Question: I am trying to implement a live/score system using cocos2d and box2d. my bodies are box2d bodies which collide as I want them to but the problem is that I have been trying to implement a score system where on each collision a life is removed or reduced from the lives left and after a certain number of collisions(say 3) the game is supposed to stop. On this occasion it doesn't but from the CCLOG I find out that it actually prints out the message I put in to display when the game manager is called but a weird thing is that it calls it forever(see the debugging window below)also it removes the object, "man" from the scene completely on starting the application.
I have a gameManager(singleton) class where in the .h file I have this declared
'''
@interface GameManager : NSObject {
int lives;
}
-(void)removeLives : (int)val;
'''
and in the gameManager.m file I have this method
'''
-(void)removeLives : (int)val
{
lives -=val;
CCLOG(@"YOU HAVE LOST A LIFE MAN");
}
'''
In my main gameLayer.mm file in the update method I have this code
'''
if(kStateColliding){
if (lives > 0) {
man.visible = TRUE;
} else if (lives <= 0) {
[man stopAllActions];
man.visible = FALSE;
[[GameManager sharedGameManager] removeLives:1];
}
}
'''
and the lives is initialised in gameManager init method thus
'''
-(id)init { // 8
self = [super init];
if (self != nil) {
// Game Manager initialized
CCLOG(@"Game Manager Singleton, init");
lives = 3;
}
'''
This is a screen shot of the debug console

Also note that I have a "Man" class which is Box2d class.
Am I doing the correct thing? Please can anyone help me out with how to go about implementing this system and where and how to make the appropriate calls.
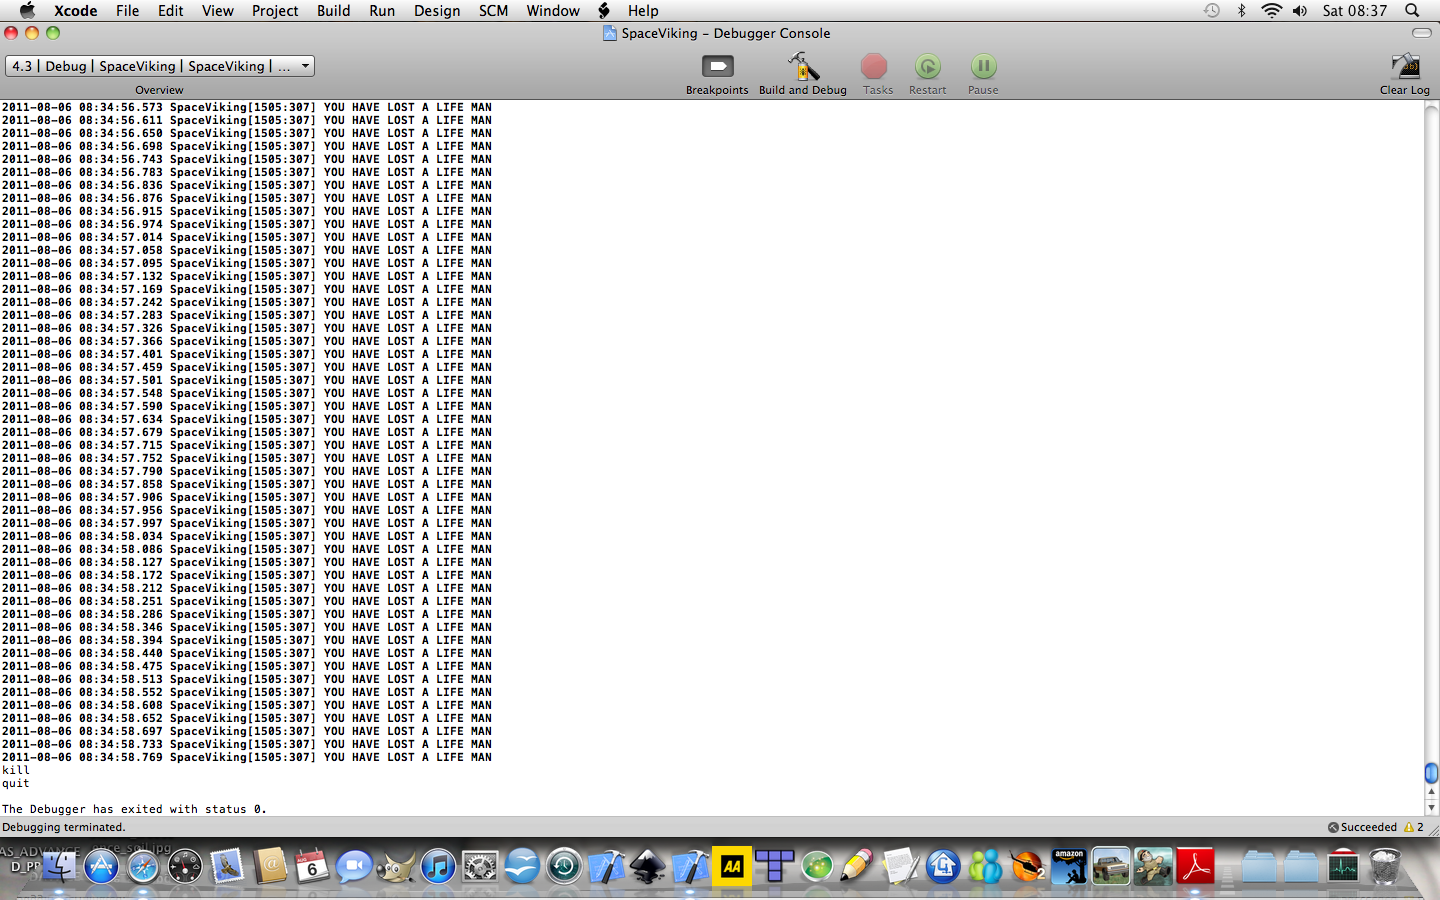
Answer: Your call to [[GameManager sharedGameManager] removeLives:1] is within the else if (lives <= 0) block. It should only be called when lives > 0.
You will want to do something after the man has no lives left to prevent the if (kStateColliding) block from being called. Also, you will probably want to reset the mans position away from the object it is colliding with to prevent a single "collision" triggering multiple calls to removeLives.
Where are you declaring lives in gameLayer.mm? Make sure it is being set to the value stored in the singleton because with you current code, I dont see how it could possibly by set to 0 or below unless it is being initialized to 0 or you are changing its value elsewhere.
I would ask cocos2d questions like this in the cocos2d forums: <URL>
There you will get answers more quickly, often within minutes.